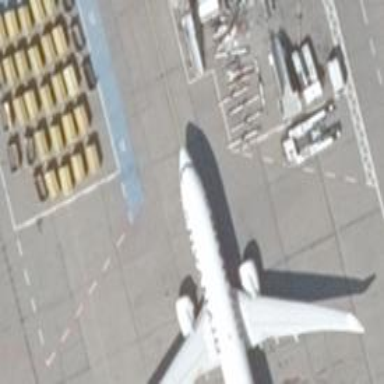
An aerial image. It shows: Parking position at the airport with concrete surface.